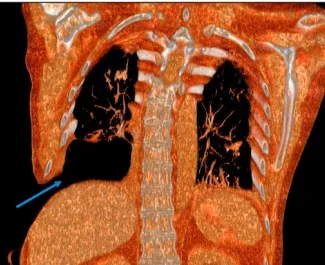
Radiographic appearance of the right chest post-omental flap repair. A. Multi-planar volume reformation (MPVR) image showing a large post-surgical communication between the pleural space and external body surface (blue arrow).
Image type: radiology (ct)